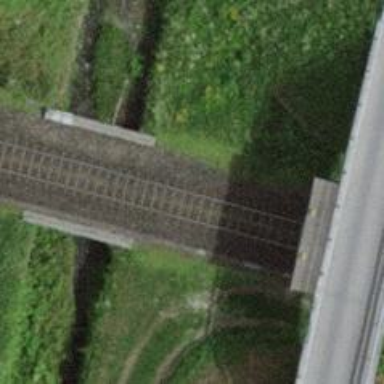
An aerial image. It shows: Bridge with electrified rail tracks and contact line.